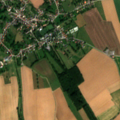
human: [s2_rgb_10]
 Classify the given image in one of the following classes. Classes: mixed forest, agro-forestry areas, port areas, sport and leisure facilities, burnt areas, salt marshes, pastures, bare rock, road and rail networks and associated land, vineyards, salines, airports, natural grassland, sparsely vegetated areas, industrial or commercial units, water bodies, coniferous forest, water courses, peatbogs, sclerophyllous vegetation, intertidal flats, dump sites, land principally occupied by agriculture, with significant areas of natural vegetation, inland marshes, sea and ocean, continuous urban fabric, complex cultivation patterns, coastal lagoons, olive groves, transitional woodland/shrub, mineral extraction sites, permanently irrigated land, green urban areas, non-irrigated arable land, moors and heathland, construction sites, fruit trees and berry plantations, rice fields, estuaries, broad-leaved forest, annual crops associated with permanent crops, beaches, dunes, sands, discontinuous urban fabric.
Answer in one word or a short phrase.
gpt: discontinuous urban fabric, non-irrigated arable land, pastures, complex cultivation patterns, land principally occupied by agriculture, with significant areas of natural vegetation